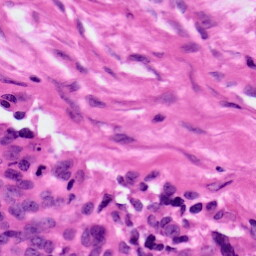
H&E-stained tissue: Ovarian